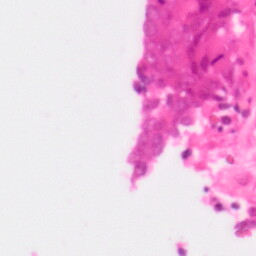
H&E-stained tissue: Colon